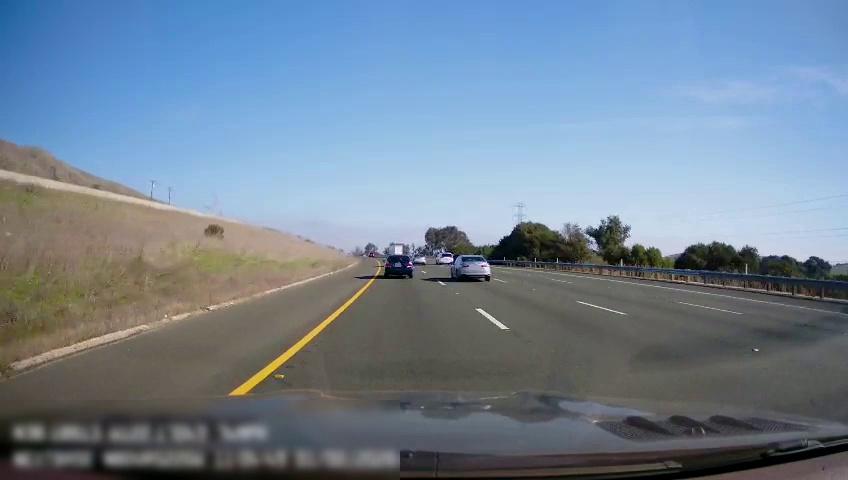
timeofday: Day
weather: Sunny
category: Drivable Space
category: Vehicles | Other LV
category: Vehicles | Car
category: Vehicles | Car
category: Vehicles | SUV
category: Vehicles | Car
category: Lanes | Current Lane
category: Lanes | Current Lane
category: Lanes | Alternate Lane
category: Lanes | Alternate Lane
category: Lanes | Alternate Lane